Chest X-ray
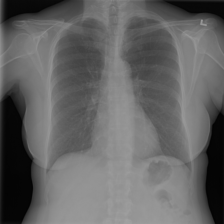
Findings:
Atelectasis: negative
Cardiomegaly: negative
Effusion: negative
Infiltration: negative
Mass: negative
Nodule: negative
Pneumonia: negative
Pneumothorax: negative
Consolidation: negative
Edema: negative
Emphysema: negative
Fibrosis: negative
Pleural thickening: negative
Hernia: negative